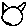
Label: cat